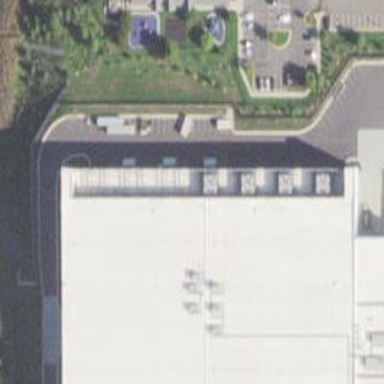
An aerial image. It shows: Data center building.